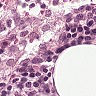
Metastatic tissue present: no